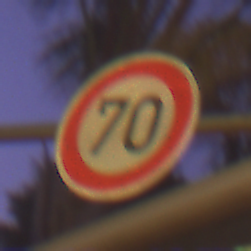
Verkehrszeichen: Geschwindigkeit70
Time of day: Night
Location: Outdoor (Urban)
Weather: Clear
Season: NotSpecified
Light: Artificial